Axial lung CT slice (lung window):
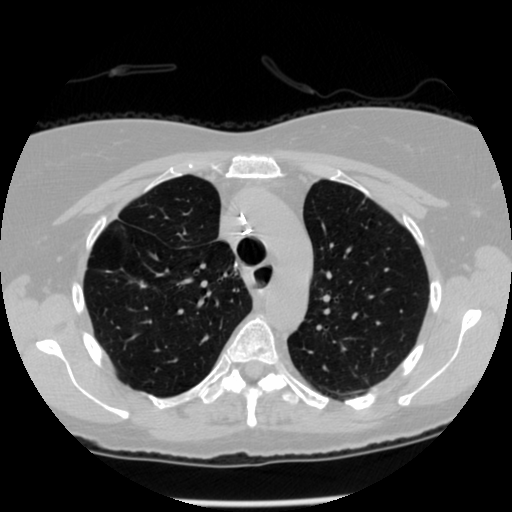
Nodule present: no